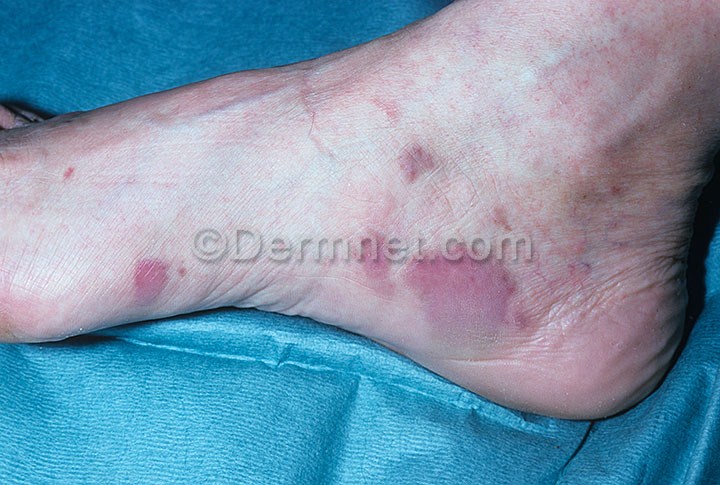
Disease: Vascular Tumors